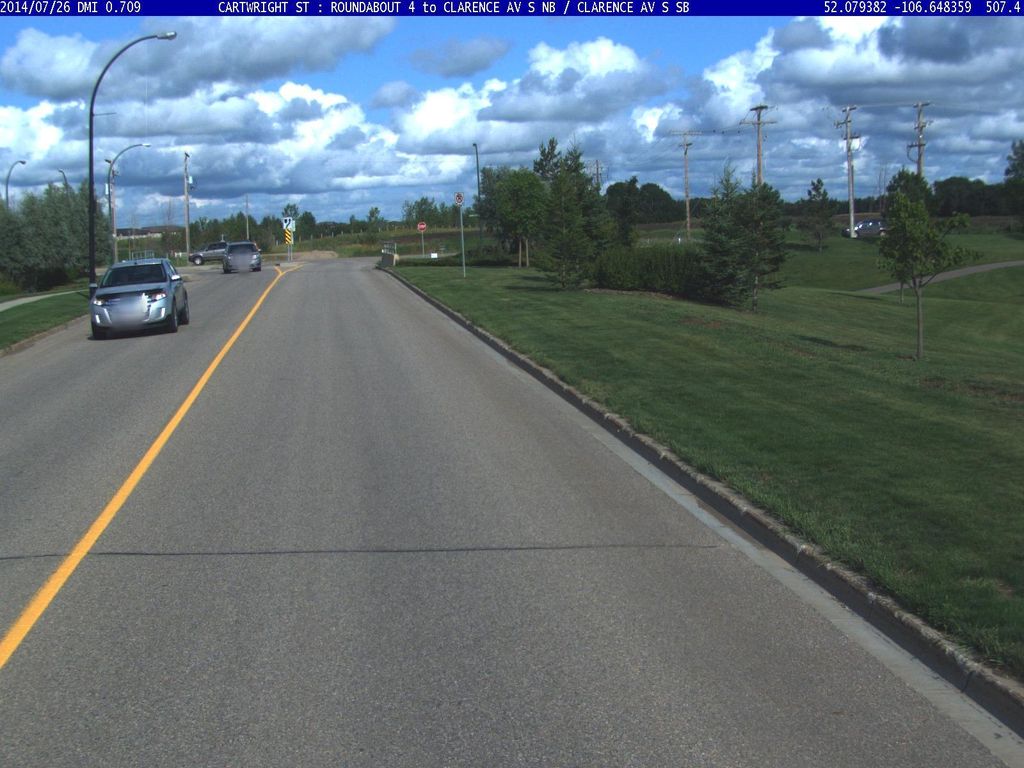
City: saskatoon